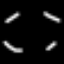
Label: octagon